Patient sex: M
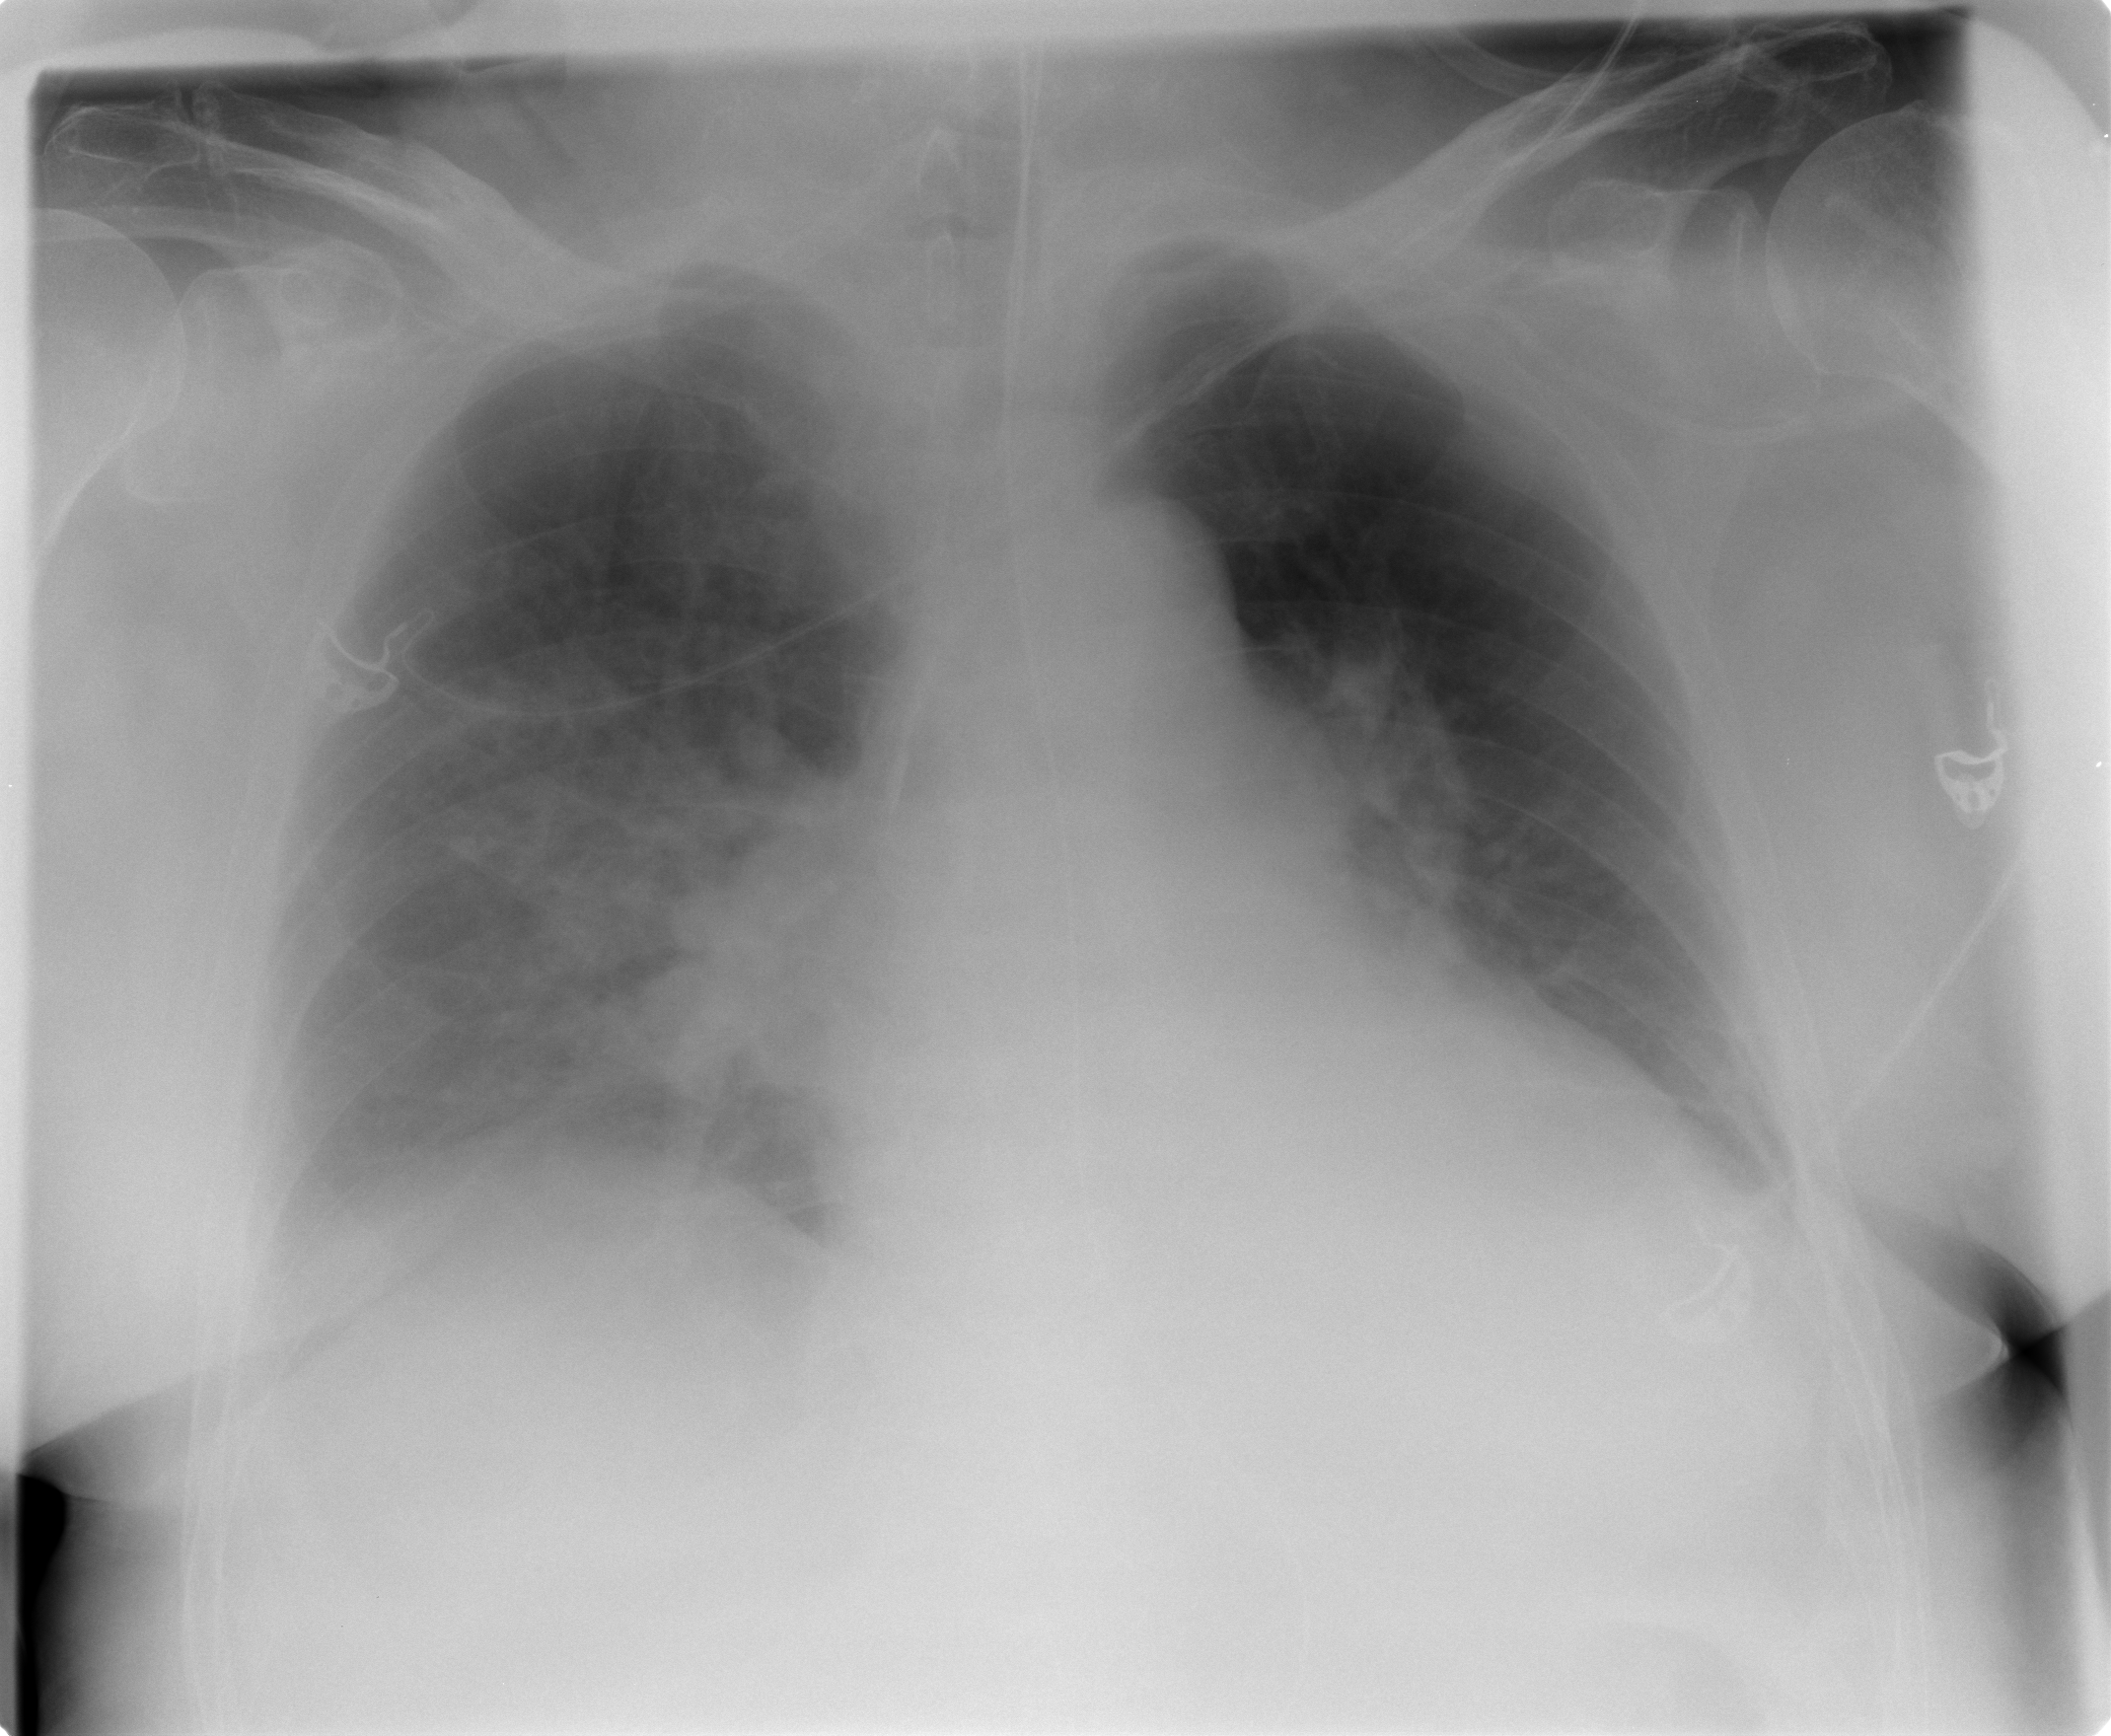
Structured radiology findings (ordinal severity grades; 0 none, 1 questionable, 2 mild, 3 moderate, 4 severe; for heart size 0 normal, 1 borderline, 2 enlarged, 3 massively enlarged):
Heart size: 2
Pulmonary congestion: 2
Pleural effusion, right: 2
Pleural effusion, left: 1
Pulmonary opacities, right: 2
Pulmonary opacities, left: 0
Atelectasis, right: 2
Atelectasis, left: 2